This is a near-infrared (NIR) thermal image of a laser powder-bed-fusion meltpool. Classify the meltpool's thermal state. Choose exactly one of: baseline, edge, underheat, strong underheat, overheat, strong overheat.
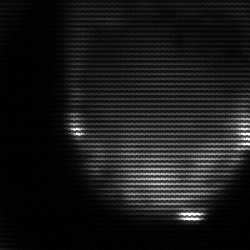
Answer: edge